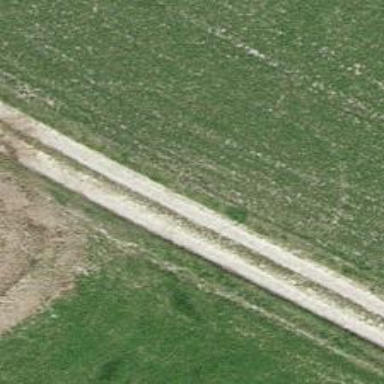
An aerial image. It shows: Track with ground surface of grade 2.